Current action and preconditions to check: trajectory_clear

Your task: For each precondition in the list above, predict whether it will hold at this action.

Consider the current scene as observed from the mobile robot's camera, and analyze the predicted future states of all dynamic agents (e.g., people, animals, vehicles, or any moving entities) within the NEXT SECOND.

IMPORTANT: Only answer "very likely" if you are absolutely certain—based on strong, clear evidence—that a dynamic agent will violate the precondition in the predicted future state. Do NOT answer "very likely" for unlikely, ambiguous, or low-probability risks.

Ask yourself for each precondition: Is there a high probability, with clear and convincing evidence, that the predicted future states of any dynamic agent will interfere with the predicted future state of the currently executing action within the NEXT SECOND, causing that precondition to fail?

Assess the risk level based on these predictions. Use "likely" or "very likely" if motions create a clear risk of interference.

Use "neutral" or "improbable" if agents are nearby but their predicted paths are clearly diverging or non-conflicting.

Failure Risk Categories: "very improbable", "improbable", "neutral", "likely", "very likely"

Answer Format: Output ONLY the probability_of_failure value from these categories: "very improbable", "improbable", "neutral", "likely", "very likely"

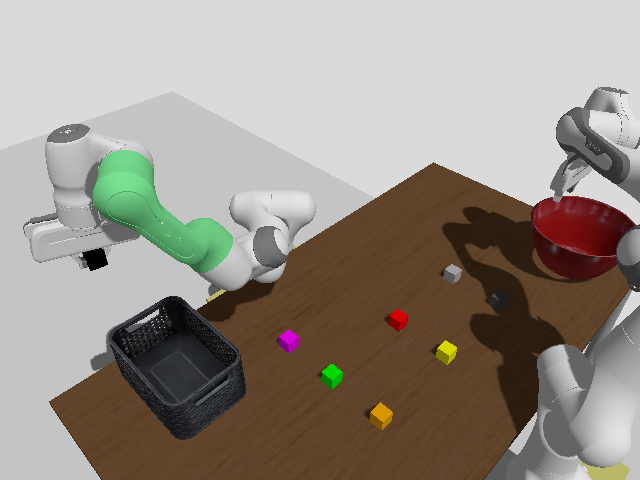

Answer: very improbable